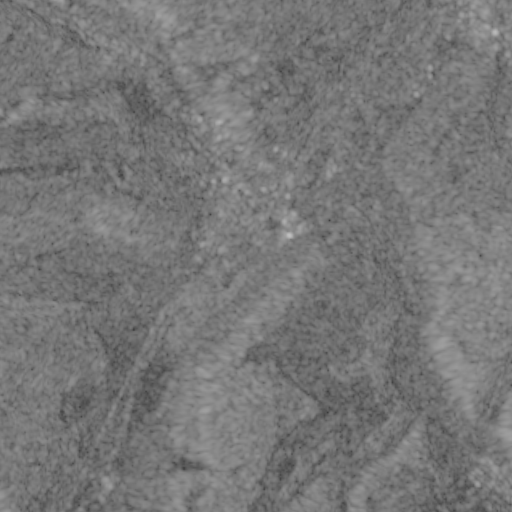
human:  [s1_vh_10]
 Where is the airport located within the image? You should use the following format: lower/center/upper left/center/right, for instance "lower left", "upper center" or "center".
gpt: The airport is located in the upper left of the image.
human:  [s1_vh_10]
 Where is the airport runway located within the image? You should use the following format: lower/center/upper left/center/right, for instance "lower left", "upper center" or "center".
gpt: The airport runway is located in the upper left of the image.
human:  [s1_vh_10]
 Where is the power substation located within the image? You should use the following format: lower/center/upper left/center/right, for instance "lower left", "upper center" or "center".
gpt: The power substation is located in the upper right of the image.
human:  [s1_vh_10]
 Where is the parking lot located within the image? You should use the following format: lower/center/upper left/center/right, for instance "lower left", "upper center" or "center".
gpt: There is no parking lot in the image.

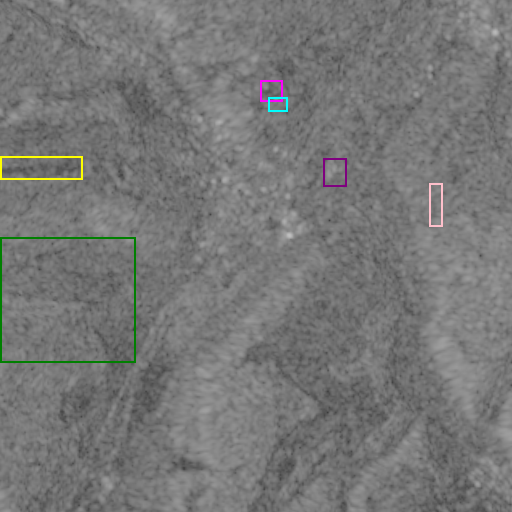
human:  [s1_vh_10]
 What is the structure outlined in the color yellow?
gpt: The structure outlined in yellow is an airport.
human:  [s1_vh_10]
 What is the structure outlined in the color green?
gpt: The structure outlined in green is a crop field.
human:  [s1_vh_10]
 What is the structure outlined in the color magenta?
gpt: The structure outlined in magenta is a park.
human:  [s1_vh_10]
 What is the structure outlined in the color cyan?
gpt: The structure outlined in cyan is a parking lot.
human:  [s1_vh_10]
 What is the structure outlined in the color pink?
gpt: The structure outlined in pink is a quarry.
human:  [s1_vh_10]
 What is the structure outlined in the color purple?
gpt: The structure outlined in purple is a wastewater plant.
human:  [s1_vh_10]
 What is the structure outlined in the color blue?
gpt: There is no blue outline.